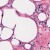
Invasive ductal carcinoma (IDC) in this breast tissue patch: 0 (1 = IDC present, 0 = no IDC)